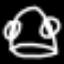
Label: frog